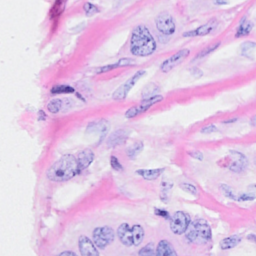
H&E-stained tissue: Breast